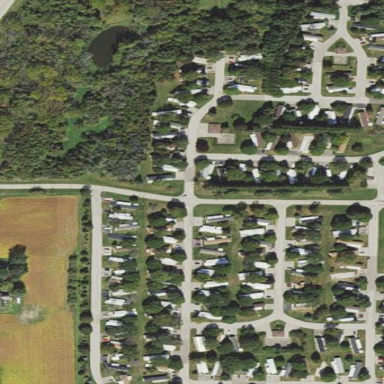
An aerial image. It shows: Residential area known as mobile home park.